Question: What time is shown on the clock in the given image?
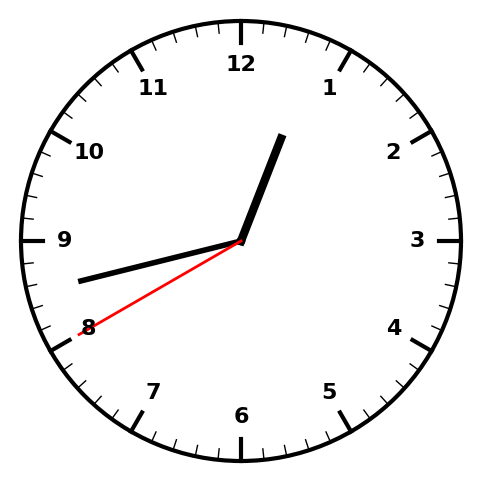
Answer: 12:42:40